Field crop: maize
Growth stage: 2
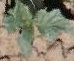
Species: datura